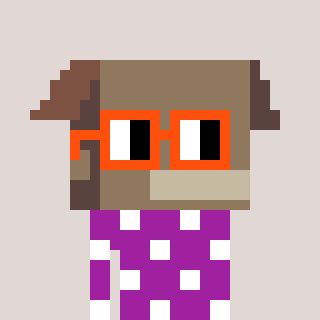
a pixel art character with square orange glasses, a box-shaped head and a magenta-colored body on a warm background